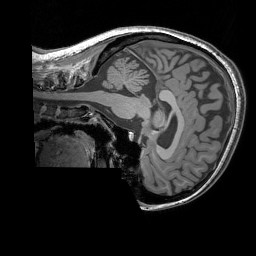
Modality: T1w
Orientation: sagittal